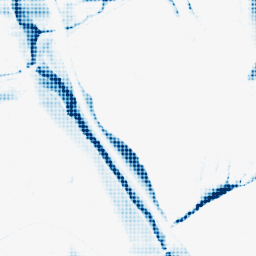
Category: morphological
Decomposition family: morphological_rect
Decomposition parameters: operation: closing
width: 50
height: 3
Upsampling method: sinc_blackman
Upsampling parameters: scale: 4
kernel_size: 4
Upsampling scale: 4